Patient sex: M
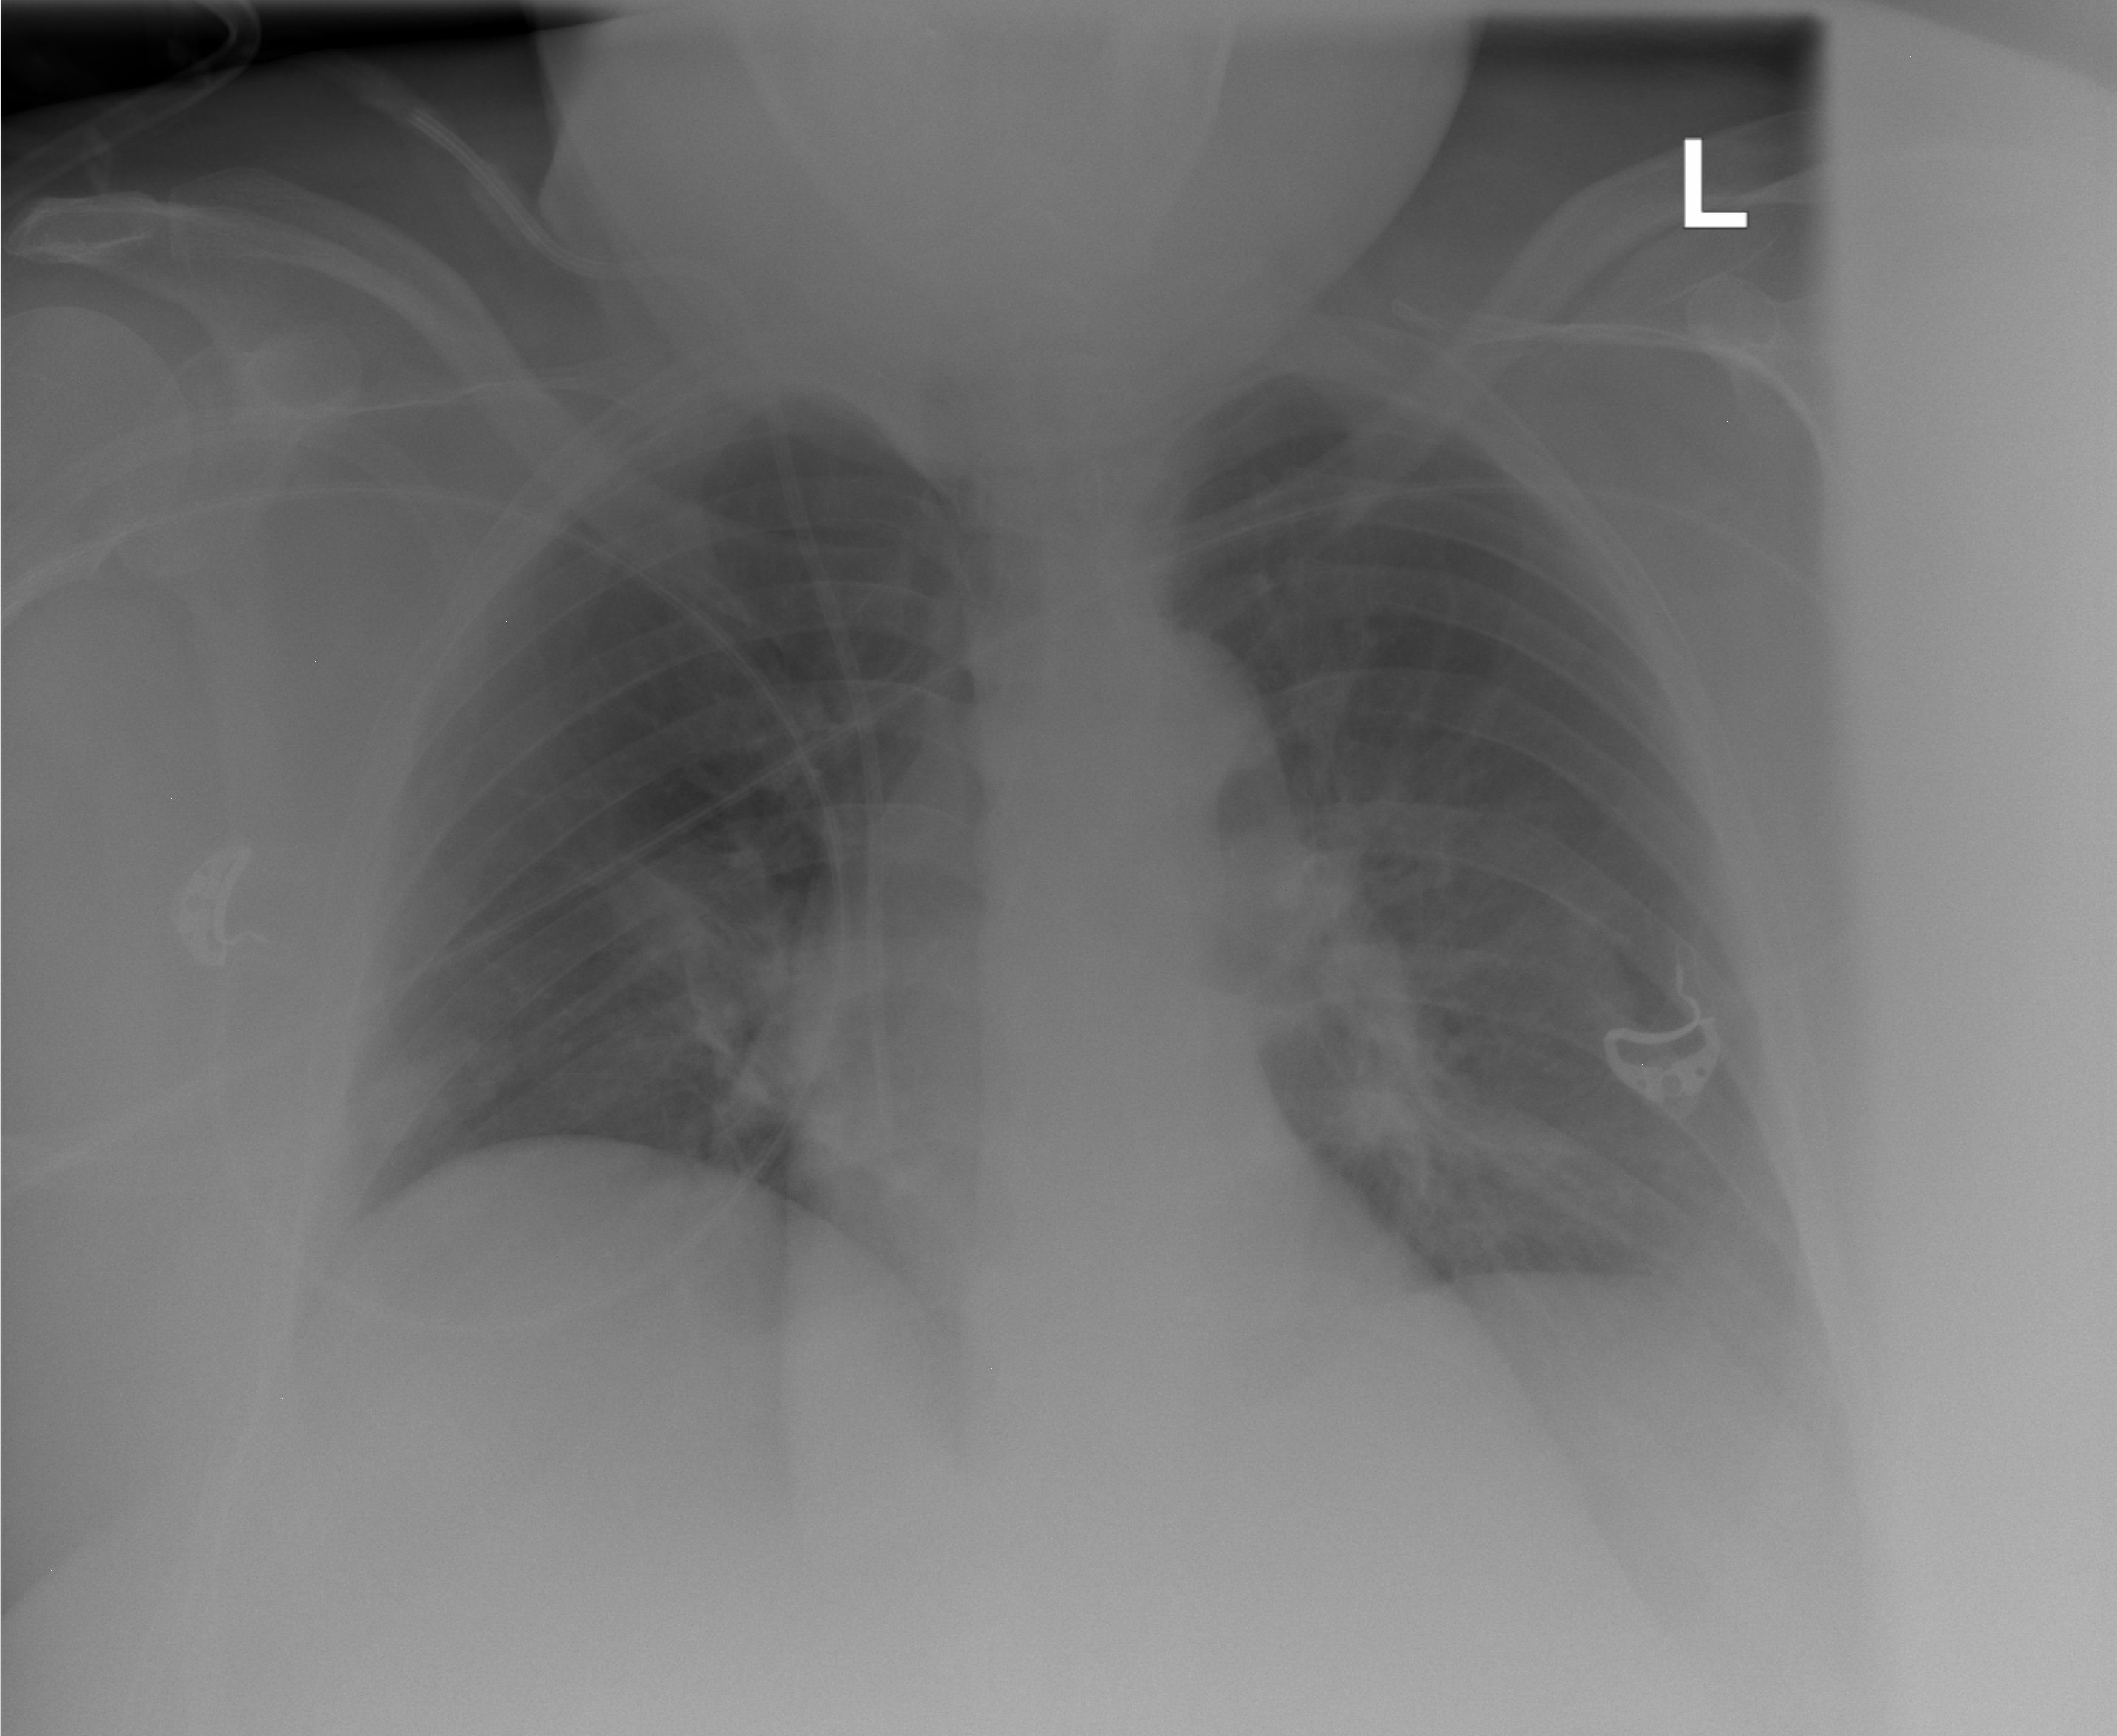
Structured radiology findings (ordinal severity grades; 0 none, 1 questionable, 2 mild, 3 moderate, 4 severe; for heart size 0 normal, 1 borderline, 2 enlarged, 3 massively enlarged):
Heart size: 0
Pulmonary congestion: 2
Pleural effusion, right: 0
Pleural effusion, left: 0
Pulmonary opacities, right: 0
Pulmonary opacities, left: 0
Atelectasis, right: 0
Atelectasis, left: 0